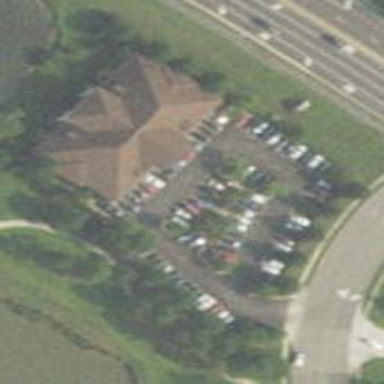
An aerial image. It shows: Healthcare clinic is depicted in the image.